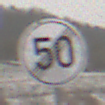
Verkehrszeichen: EndeGeschwindigkeit50
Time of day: Midday
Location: Outdoor (Nature)
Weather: Overcast
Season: Winter
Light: Natural